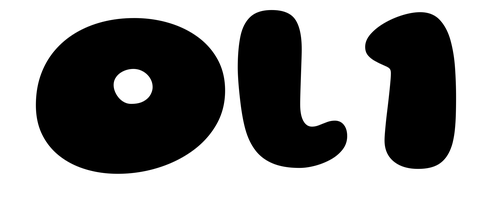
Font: Gluten_Black